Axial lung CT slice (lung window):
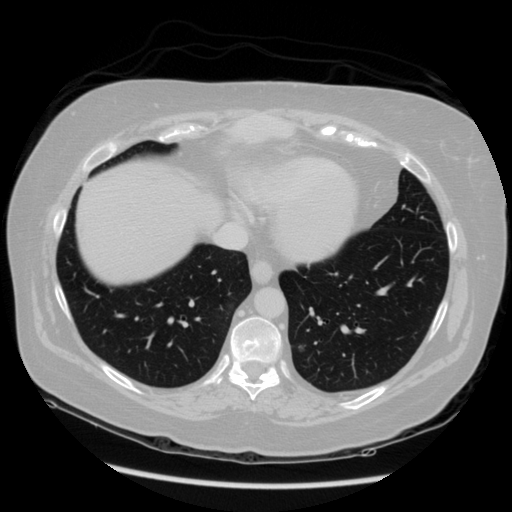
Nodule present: yes
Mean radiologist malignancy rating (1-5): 3